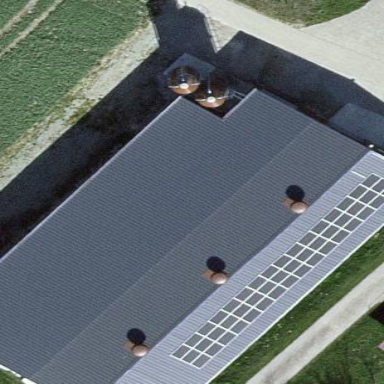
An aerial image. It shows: Farm building.